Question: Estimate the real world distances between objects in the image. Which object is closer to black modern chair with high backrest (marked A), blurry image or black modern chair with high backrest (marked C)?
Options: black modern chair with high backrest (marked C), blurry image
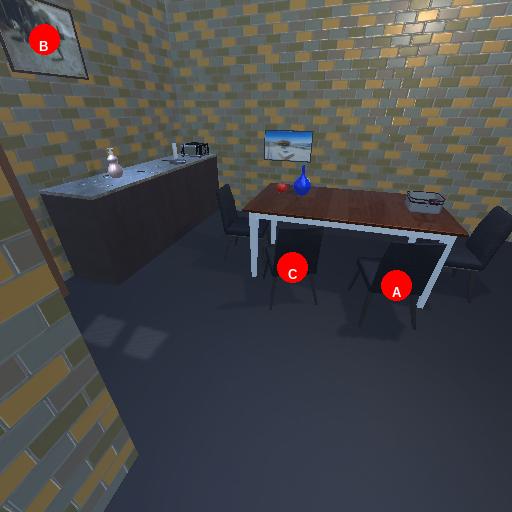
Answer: black modern chair with high backrest (marked C)